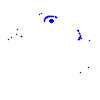
Particle: electron